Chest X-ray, AP view. Patient: 37 years old, sex M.
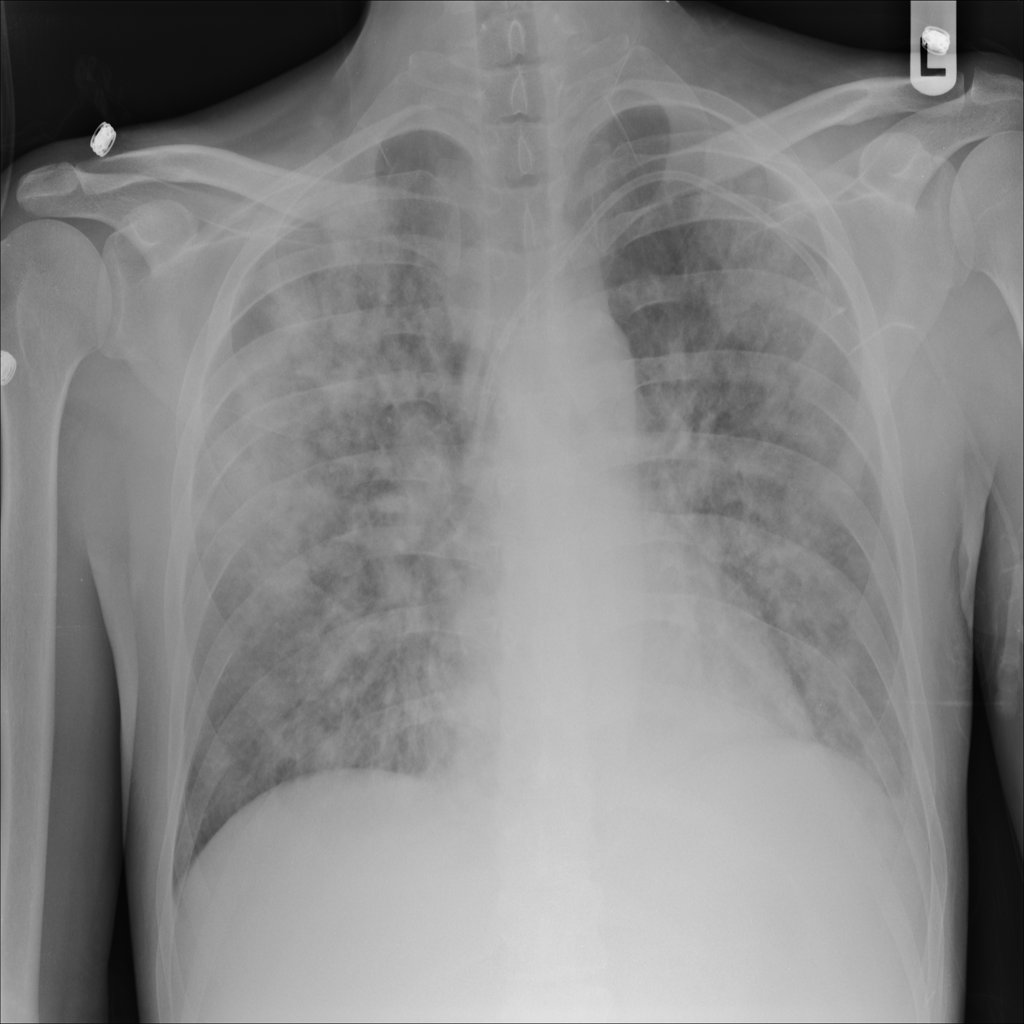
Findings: Consolidation